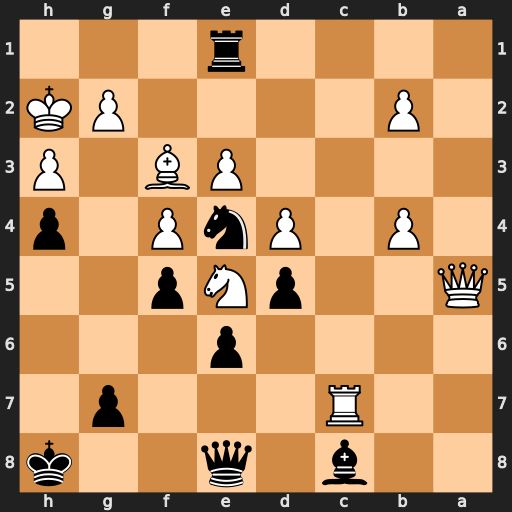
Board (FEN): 2b1q2k/2R3p1/4p3/Q2pNp2/1P1PnP1p/4PB1P/1P4PK/4r3
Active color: b
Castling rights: -
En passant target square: -
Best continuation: Ng3 Ng6+ Qxg6 Rxc8+ Kh7